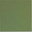
Piece: xx